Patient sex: M
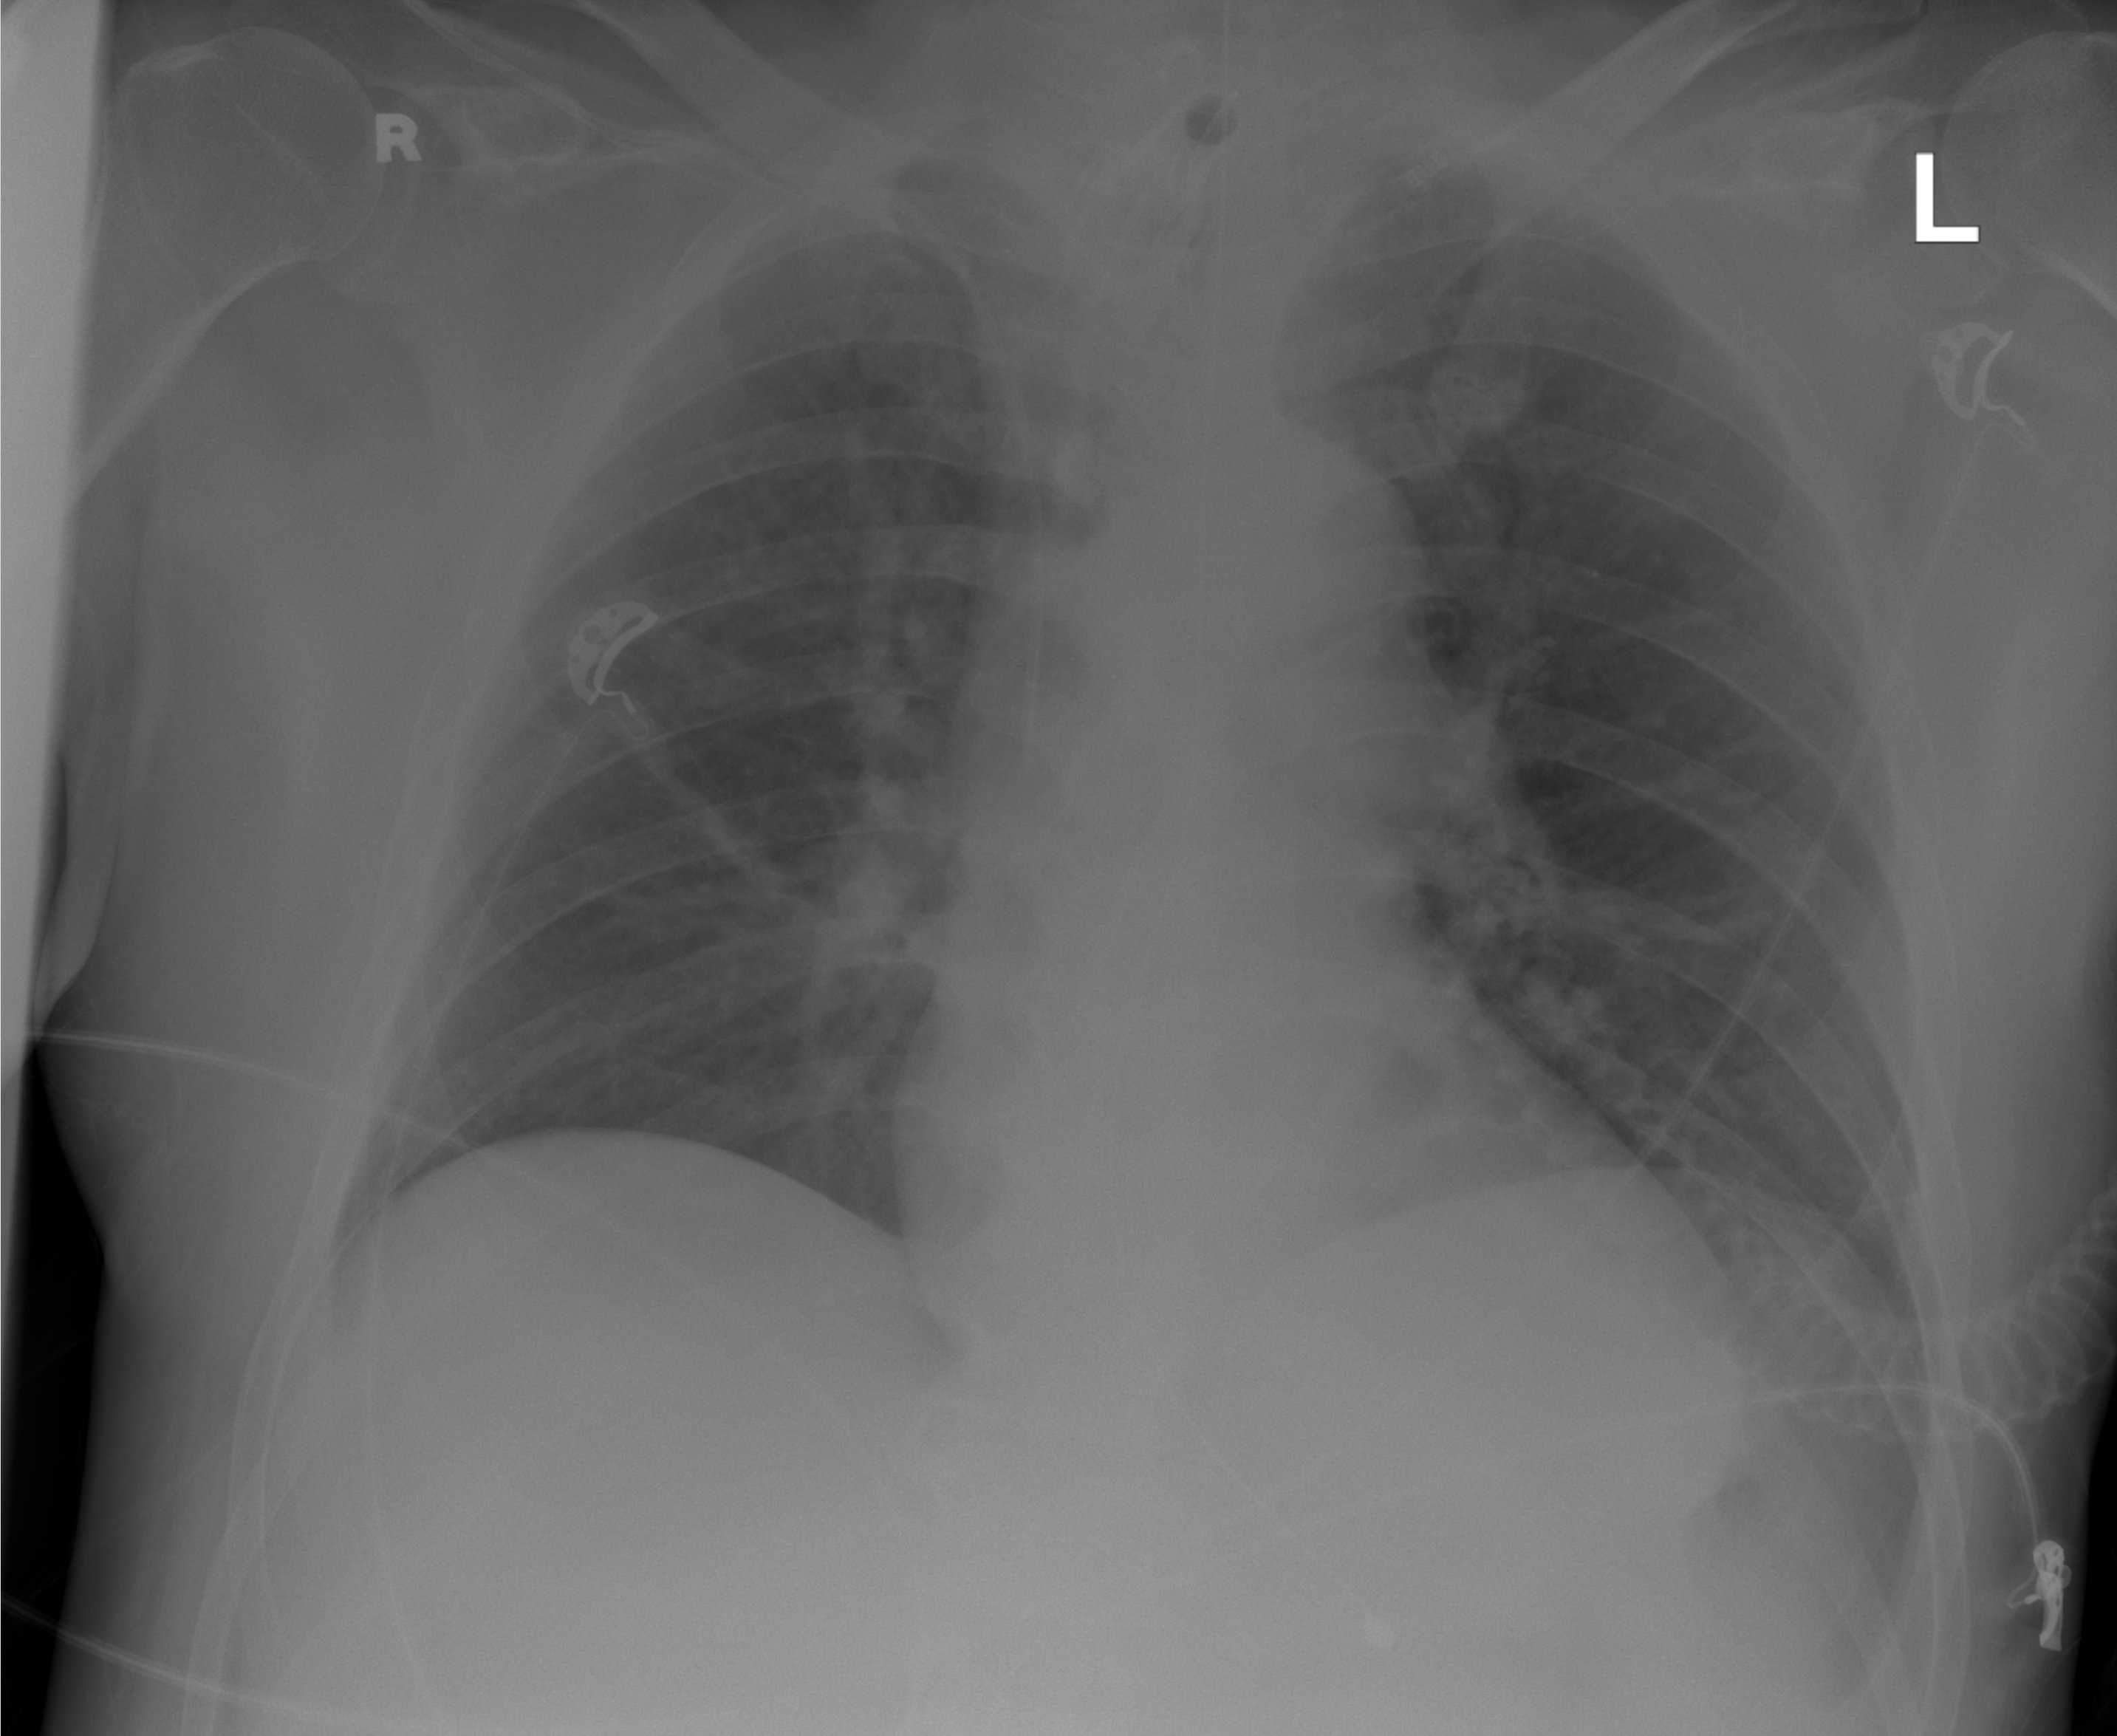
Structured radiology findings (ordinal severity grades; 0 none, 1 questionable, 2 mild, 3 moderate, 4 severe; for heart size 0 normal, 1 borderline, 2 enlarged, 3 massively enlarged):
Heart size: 0
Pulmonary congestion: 2
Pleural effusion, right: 0
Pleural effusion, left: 0
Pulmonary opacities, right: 2
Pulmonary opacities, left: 2
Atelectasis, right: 0
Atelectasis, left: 2